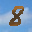
Label: 8